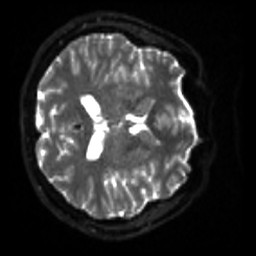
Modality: sbref
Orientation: axial
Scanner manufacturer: siemens
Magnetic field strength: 3 T
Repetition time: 4 s
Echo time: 0.0594 s